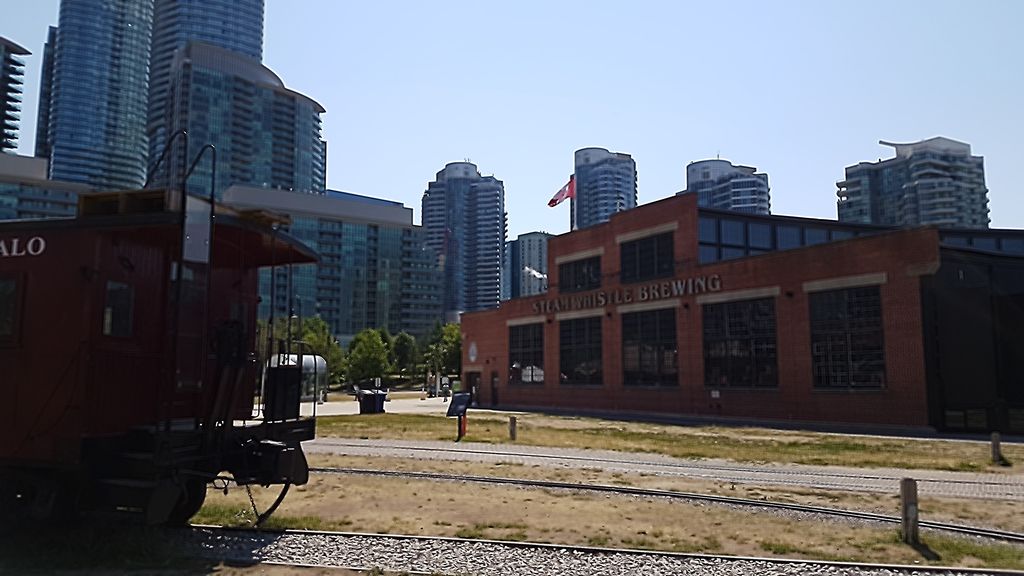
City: toronto